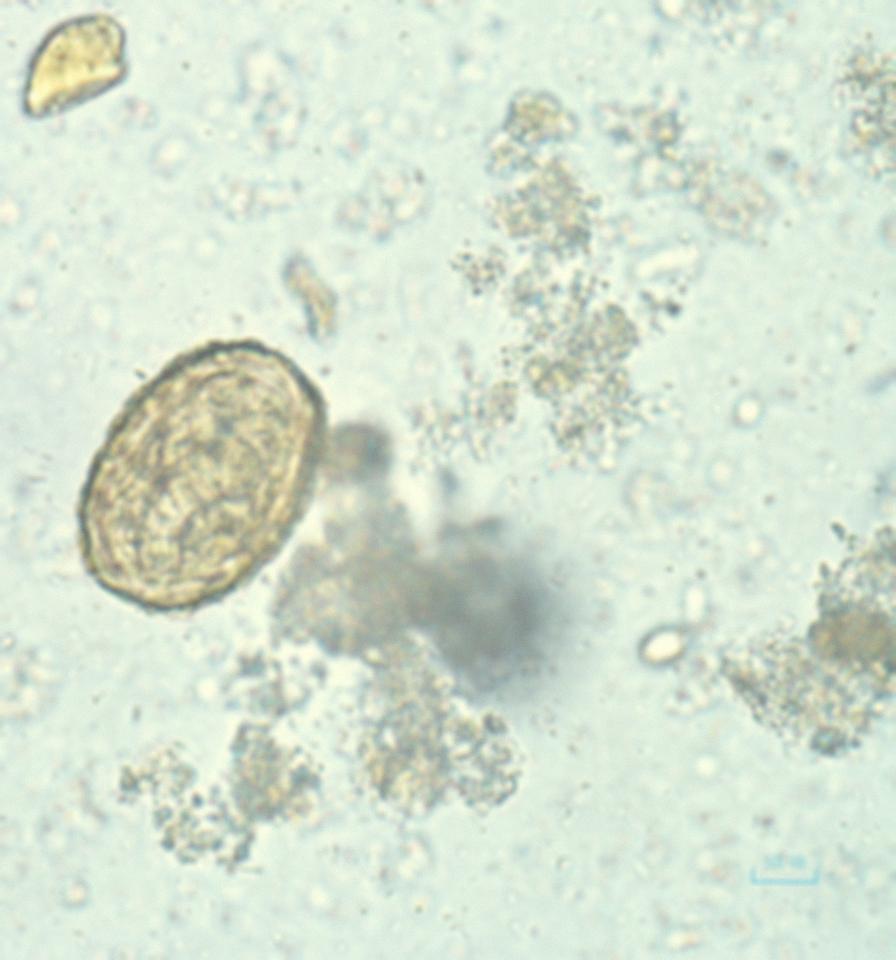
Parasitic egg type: Ascaris lumbricoides